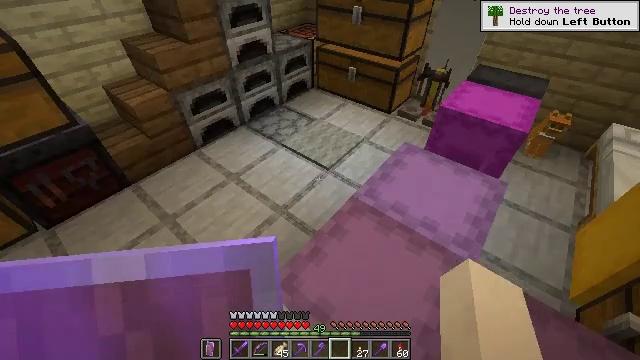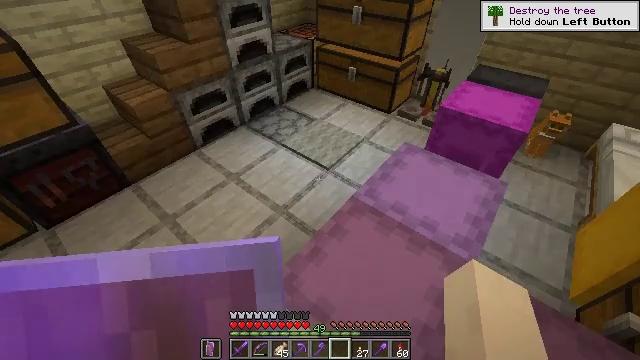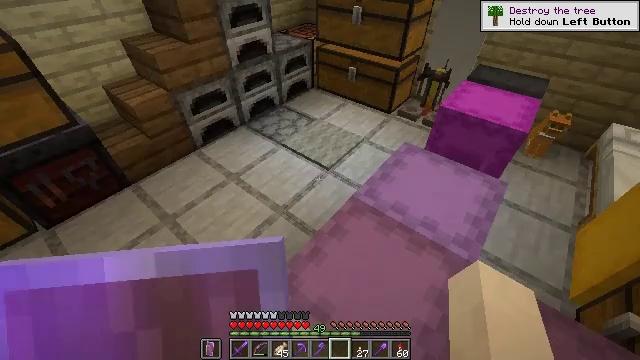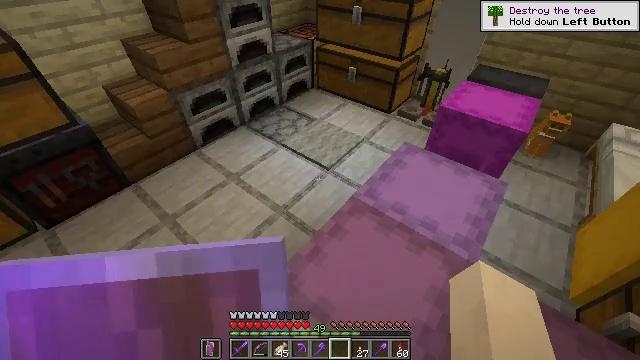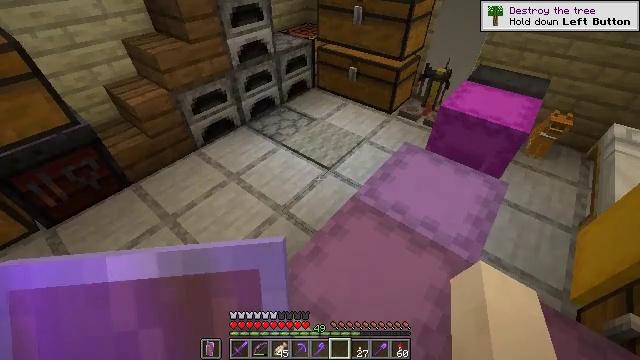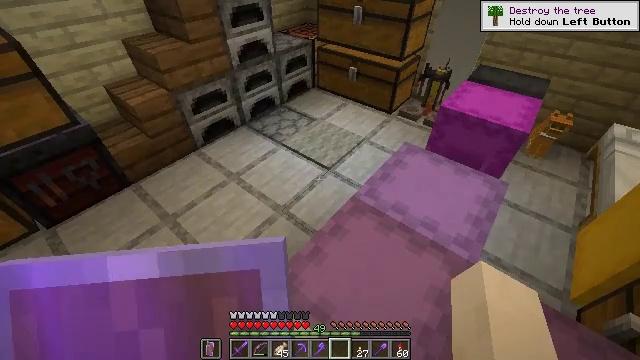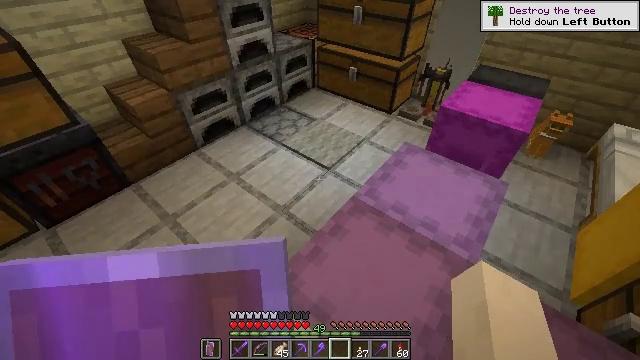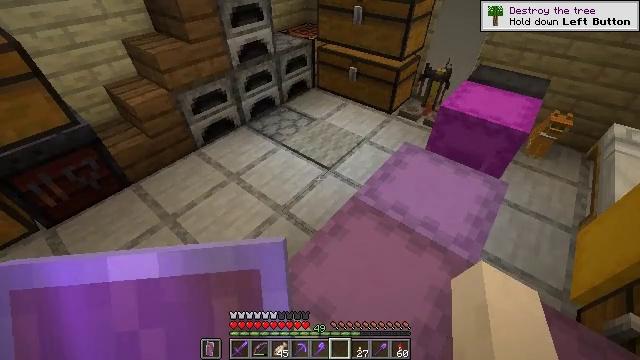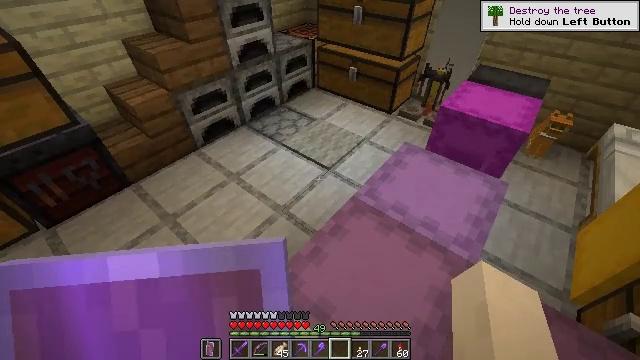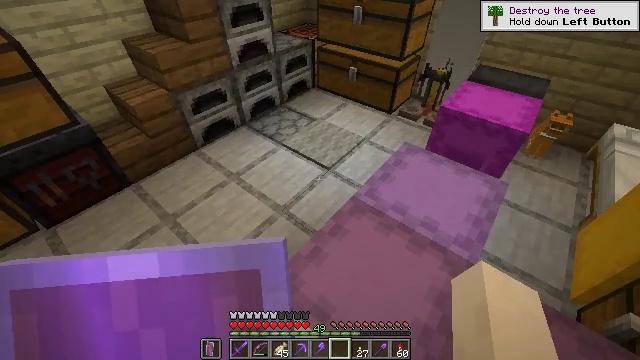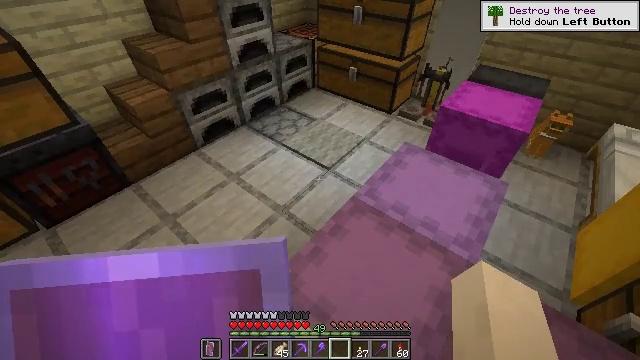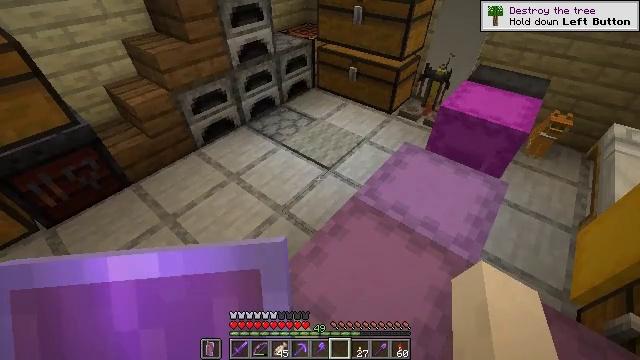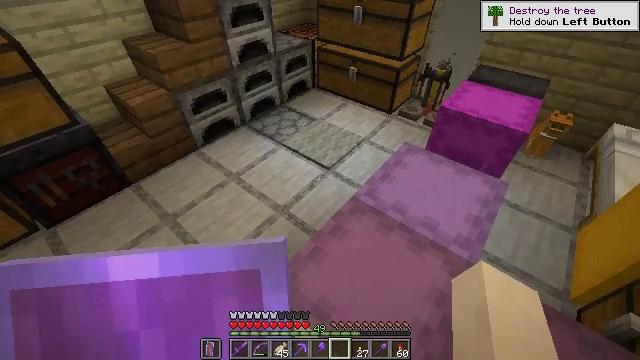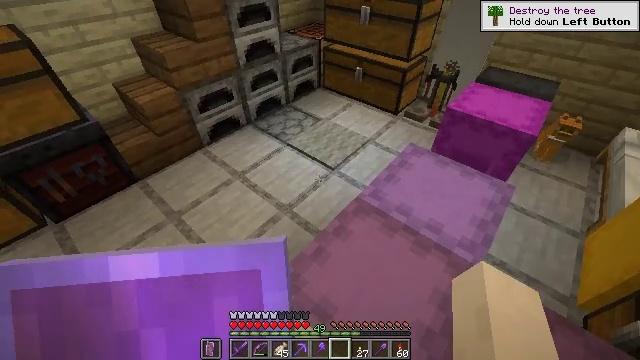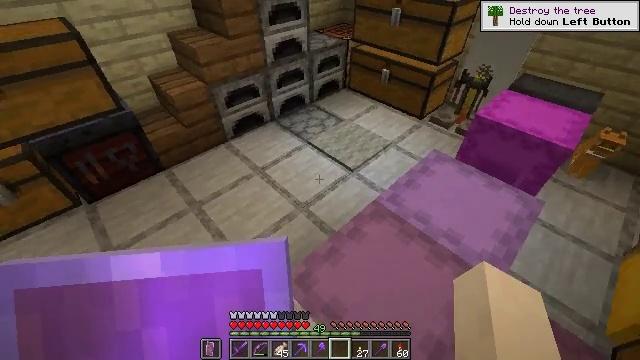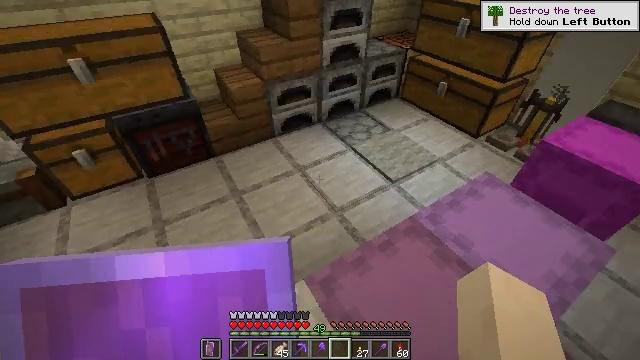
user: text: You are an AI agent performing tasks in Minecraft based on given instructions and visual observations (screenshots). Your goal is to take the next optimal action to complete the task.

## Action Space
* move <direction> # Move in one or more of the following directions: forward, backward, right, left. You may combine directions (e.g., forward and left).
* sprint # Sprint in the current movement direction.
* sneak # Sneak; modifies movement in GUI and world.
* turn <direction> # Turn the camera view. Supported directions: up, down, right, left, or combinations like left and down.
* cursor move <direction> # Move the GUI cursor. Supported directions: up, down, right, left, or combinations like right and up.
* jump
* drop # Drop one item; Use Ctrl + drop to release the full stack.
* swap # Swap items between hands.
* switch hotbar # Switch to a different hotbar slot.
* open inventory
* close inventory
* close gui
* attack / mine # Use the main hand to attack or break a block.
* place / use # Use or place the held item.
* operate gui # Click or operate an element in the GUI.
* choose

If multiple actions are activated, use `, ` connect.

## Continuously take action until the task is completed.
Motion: motion action
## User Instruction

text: In the crafting grid, make a stone button from stone.
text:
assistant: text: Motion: no_op
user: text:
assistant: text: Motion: no_op
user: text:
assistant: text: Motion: no_op
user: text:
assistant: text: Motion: no_op
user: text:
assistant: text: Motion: no_op
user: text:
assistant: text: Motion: no_op
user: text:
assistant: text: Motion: no_op
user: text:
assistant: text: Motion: no_op
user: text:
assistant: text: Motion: no_op
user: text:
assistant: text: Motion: no_op
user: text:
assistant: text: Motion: no_op
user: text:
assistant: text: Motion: no_op
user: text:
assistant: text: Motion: turn left
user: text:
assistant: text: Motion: turn left
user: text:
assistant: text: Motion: turn left
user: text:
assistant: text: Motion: turn left and up
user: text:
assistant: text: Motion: turn left and up
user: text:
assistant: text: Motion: turn left and up
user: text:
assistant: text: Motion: no_op
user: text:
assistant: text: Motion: no_op
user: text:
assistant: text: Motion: no_op
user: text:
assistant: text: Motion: no_op
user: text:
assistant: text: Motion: no_op
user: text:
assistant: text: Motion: no_op
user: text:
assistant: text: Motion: turn right and up
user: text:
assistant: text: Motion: move forward, turn right and up
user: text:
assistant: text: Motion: move forward, turn right
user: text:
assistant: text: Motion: move forward
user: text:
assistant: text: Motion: move forward
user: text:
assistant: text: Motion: move forward